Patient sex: F
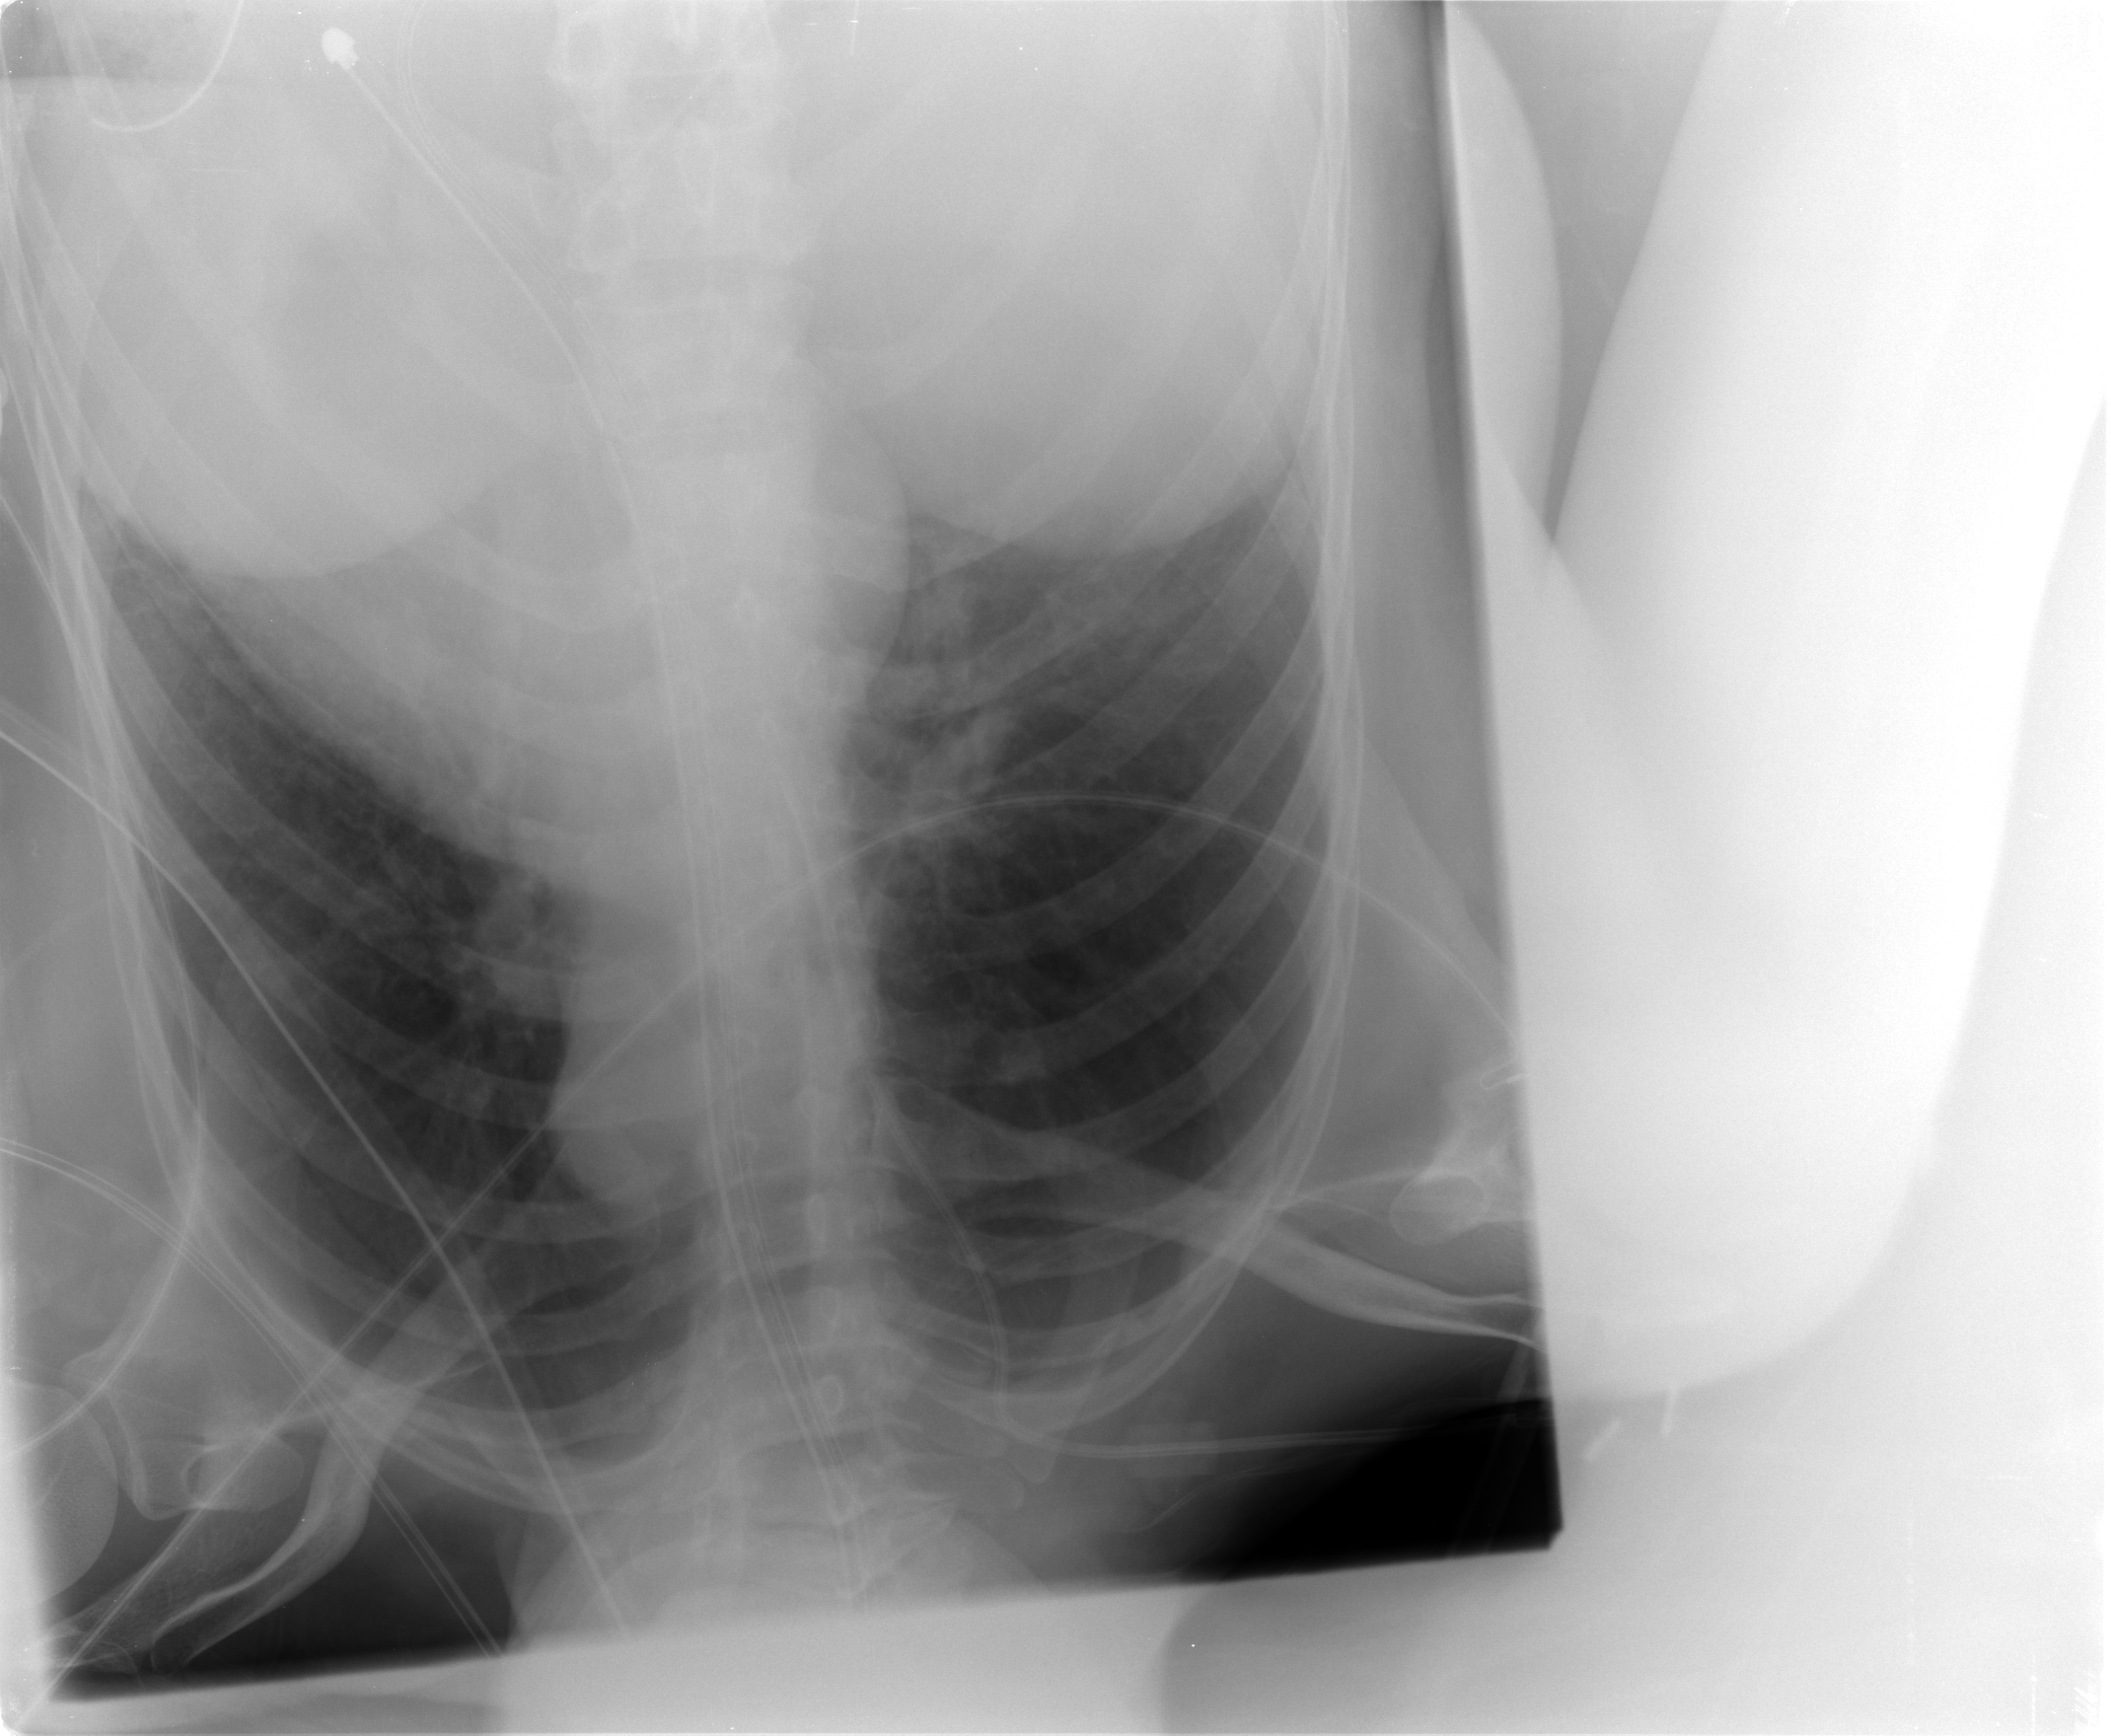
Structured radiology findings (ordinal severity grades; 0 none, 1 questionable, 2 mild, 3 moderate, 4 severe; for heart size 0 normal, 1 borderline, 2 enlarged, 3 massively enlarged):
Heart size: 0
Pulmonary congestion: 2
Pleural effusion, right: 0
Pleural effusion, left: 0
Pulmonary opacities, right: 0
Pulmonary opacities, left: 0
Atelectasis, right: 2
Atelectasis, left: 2